Question: I have a graphic element. Let's give an initial state.
: a position on the screen and a custom transformation (scale+rotation+skew) given by the coordonates of 3 corners of the image (top-left, top-right and bottom-left).
And on a moment in time later the app recieves some input giving a new state. At this moment I need the graphical element to start a transition towards the new state, doing a natural transition (not to appear big distortion in the proportions of the element).

Additionally, if a new state is recieved before the transition is over, it is abandoned and the new transition starts from where it remained.
Any suggestions how cand I achieve this?
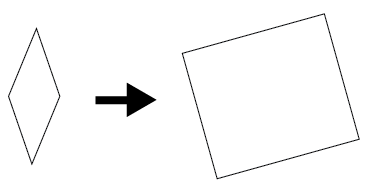
Answer: iuliux,
The classic implementation to animate a transition in N steps is as follows:
'''
for (i = 0; i <= N; ++i) {
for (p = 0; p < nPoints; ++p) {
pointsToDraw[p] = initialPoints[p] + (finalPoints[p] - initialPoints[p]) * i / N
}
drawFigureAt(pointsToDraw);
}
'''
In English:
1. For each point, imagine a line between its initial and final positions.
2. Calculate points along the line that divide it into N segments of equal size.
3. Draw the figure using the first set of points, then the next, etc.
If the figure moves before you've drawn the final state, copy its current position into 'initialPoints' and start the transition again.
Hope that helps!